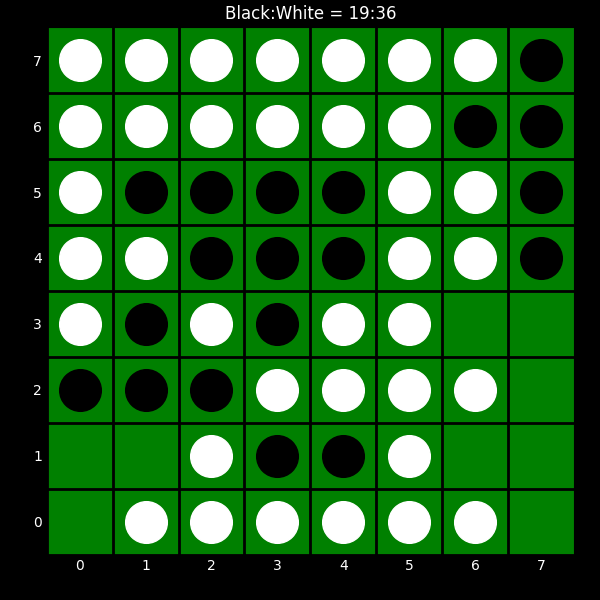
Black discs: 19
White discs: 36